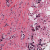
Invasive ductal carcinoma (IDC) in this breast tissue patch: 1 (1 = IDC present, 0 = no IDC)